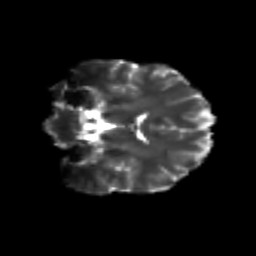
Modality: T2w
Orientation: coronal
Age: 25
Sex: female
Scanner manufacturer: siemens
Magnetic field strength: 3 T
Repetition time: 3.5 s
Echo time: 0.113 s